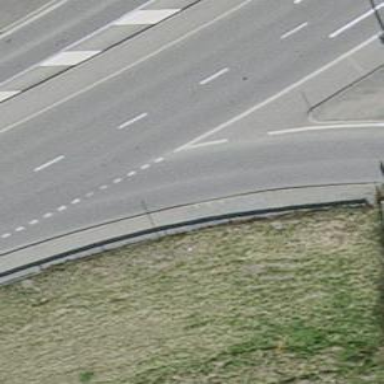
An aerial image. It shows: Asphalt motorway link.